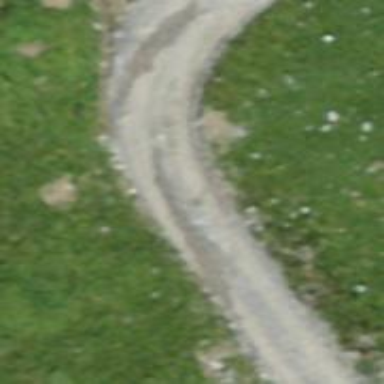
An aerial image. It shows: Unpaved track with grade3 tracktype.